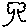
Label: tree